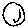
Label: moon